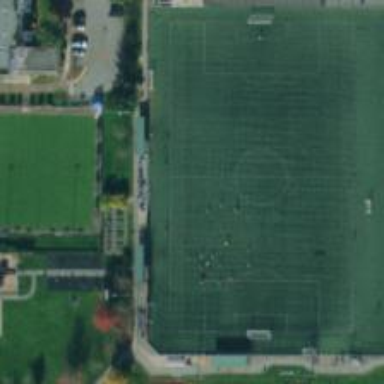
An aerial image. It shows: Artificial turf soccer pitch for leisure sport activities.